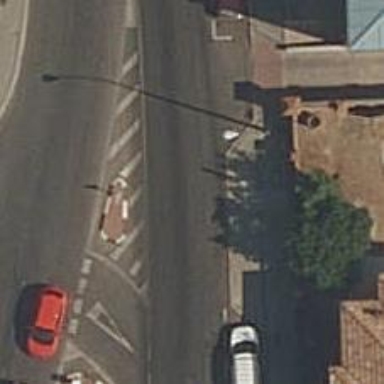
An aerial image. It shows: Public transport stop position.